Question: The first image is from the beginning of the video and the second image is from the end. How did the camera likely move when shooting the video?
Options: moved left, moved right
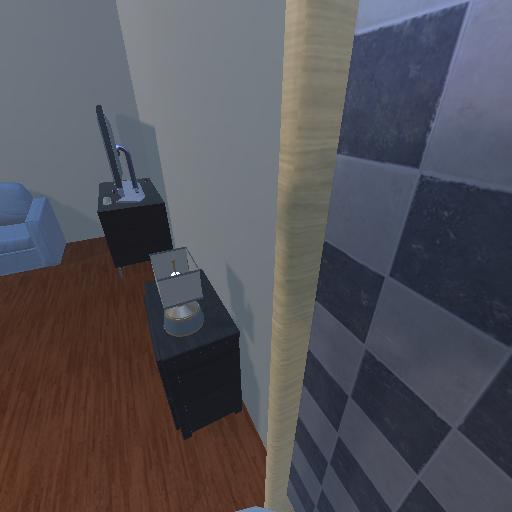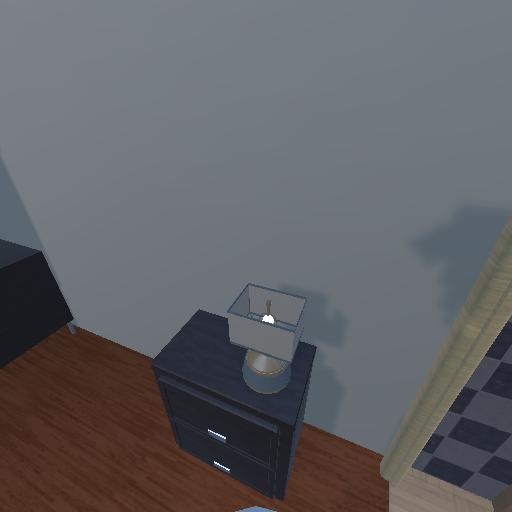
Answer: moved left